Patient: sex M, age 29
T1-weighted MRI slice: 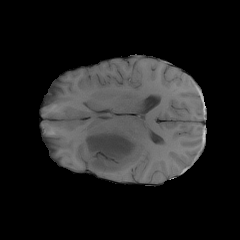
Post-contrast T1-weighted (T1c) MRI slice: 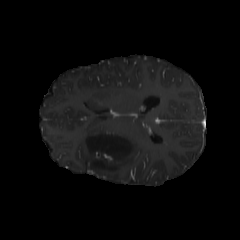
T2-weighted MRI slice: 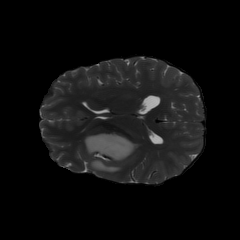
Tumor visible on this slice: yes
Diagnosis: Astrocytoma, IDH-mutant
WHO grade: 4